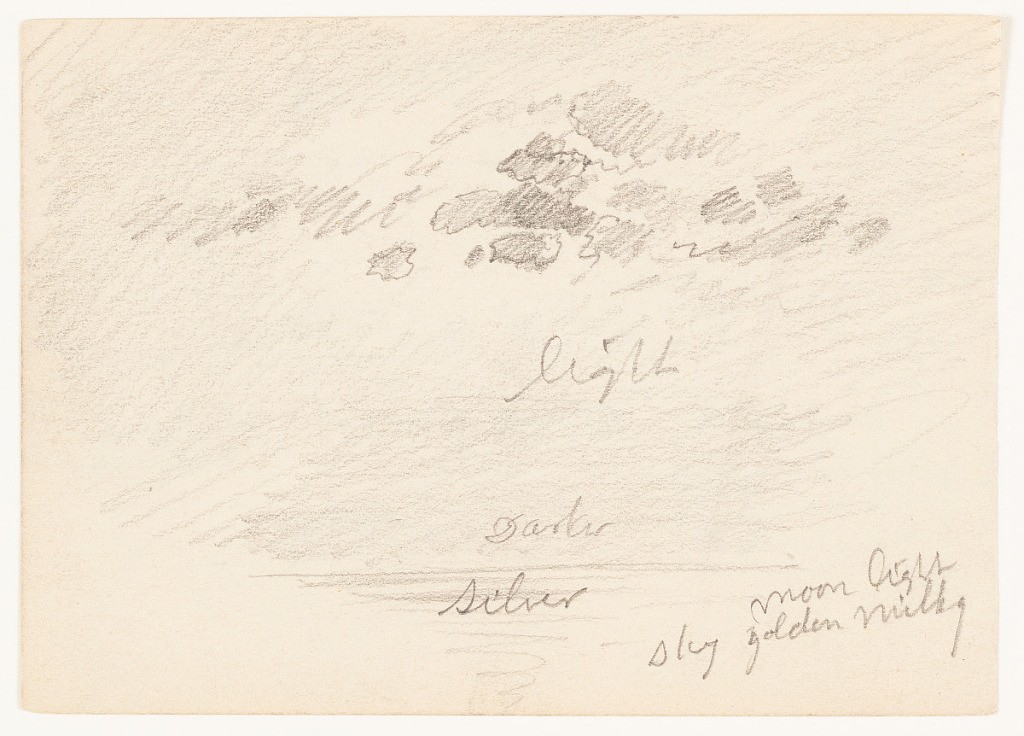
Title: Moonlit Sky at Sea, Egypt
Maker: Frederic Edwin Church, American, 1826–1900
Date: January 1868
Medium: Graphite on white wove paper; verso: graphite
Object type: Drawing
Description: Landscape sketch showing a view of a cloudy sky illuminated by the light of the moon, at center, which is reflected off of the ocean waters below.

Verso: Mixed sketches around Suez, Egypt, showing three scenes of a steam boat, two laden row boats, and the facade of a structure. Along upper margin, a steamer is visible at sea with its smoke billowing across the scene to the left. At center, two rowboats are obliquely shown hauling blocks of concrete for the construction of the breakwater at the Suez Canal. Below, at left, a sketch of a building's facade is visible.